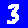
Digit: 3